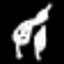
Label: leaf